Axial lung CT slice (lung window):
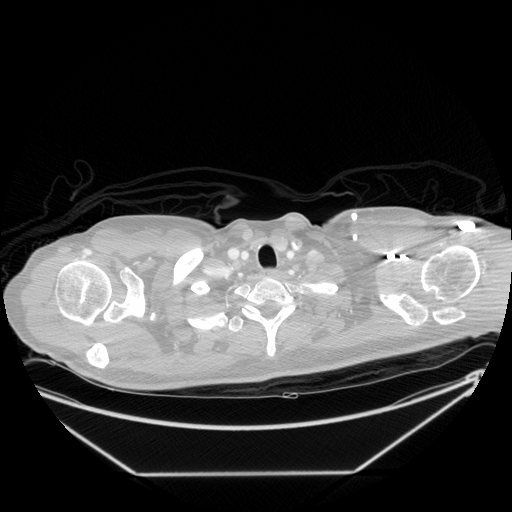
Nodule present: no